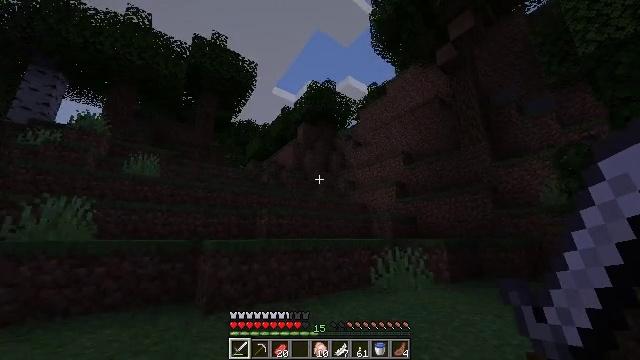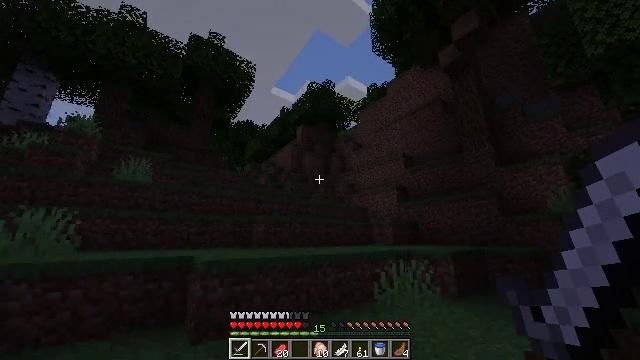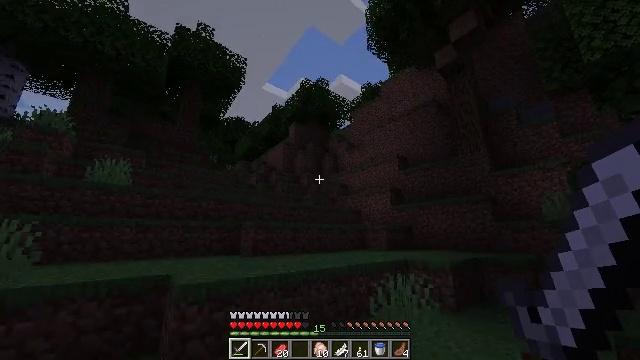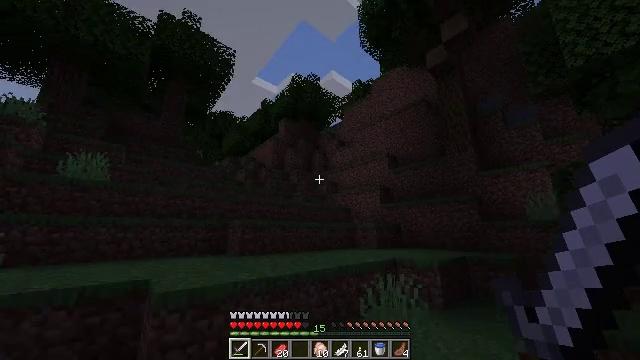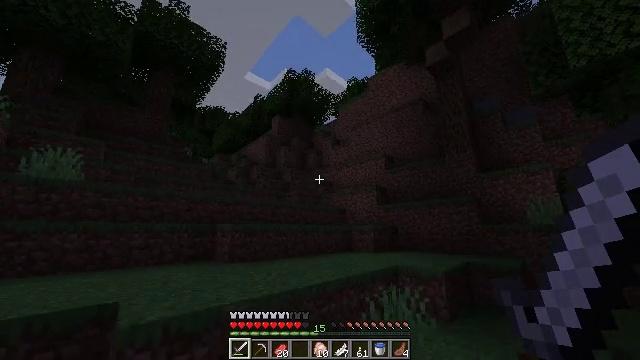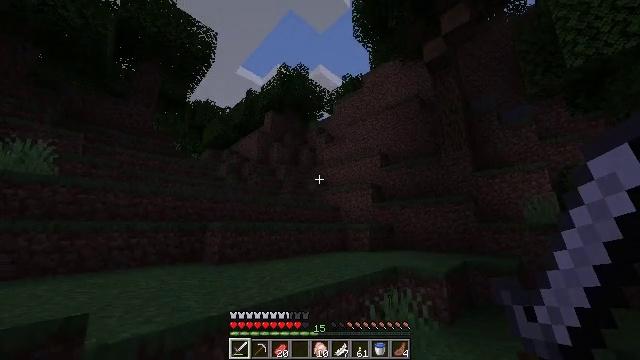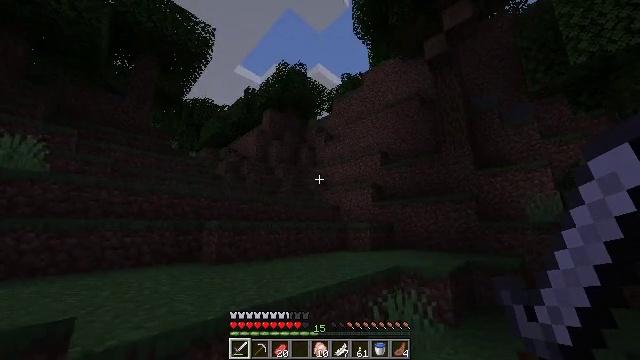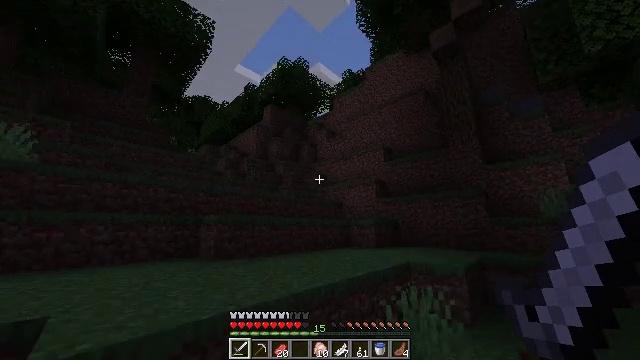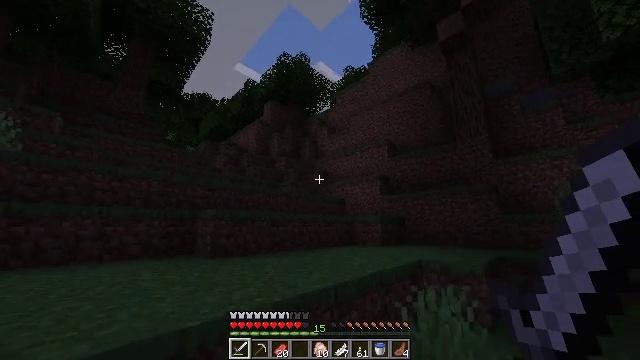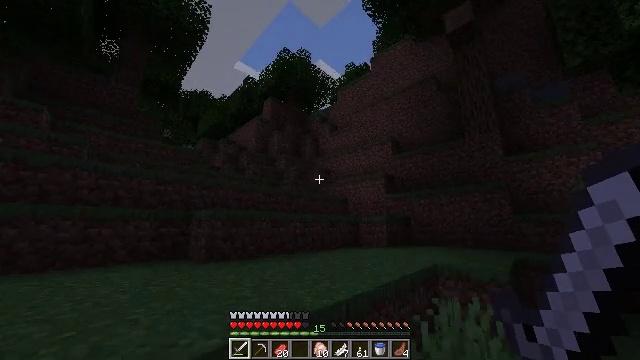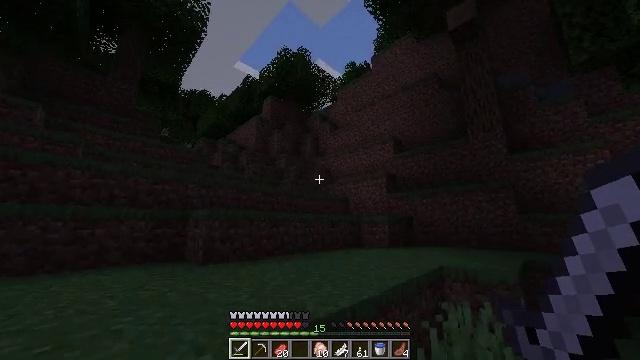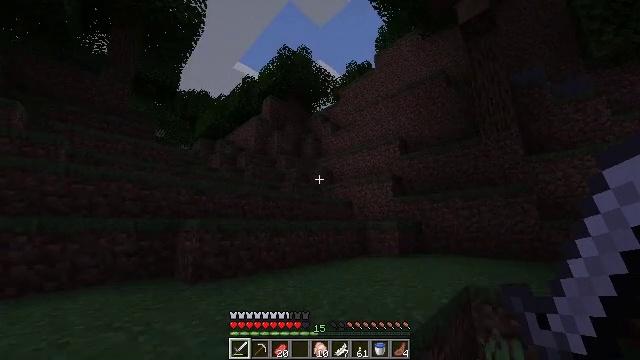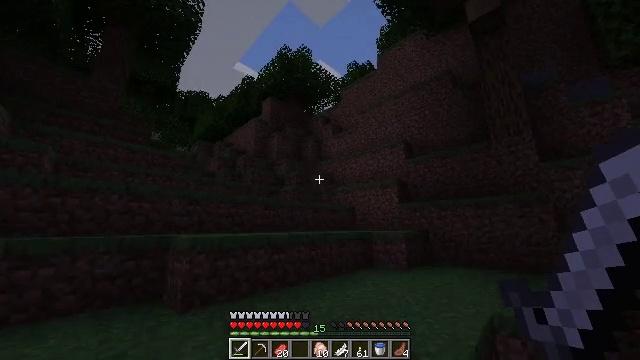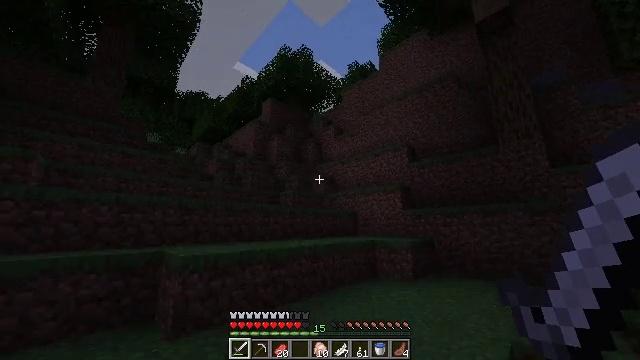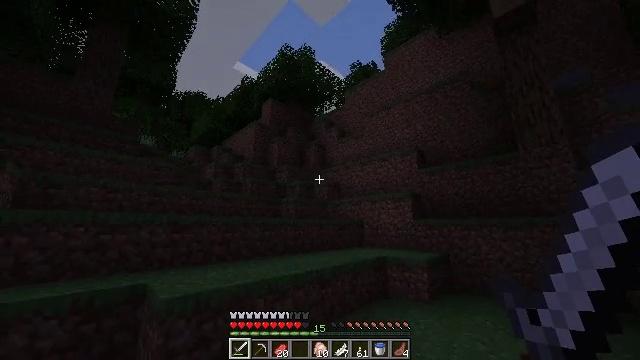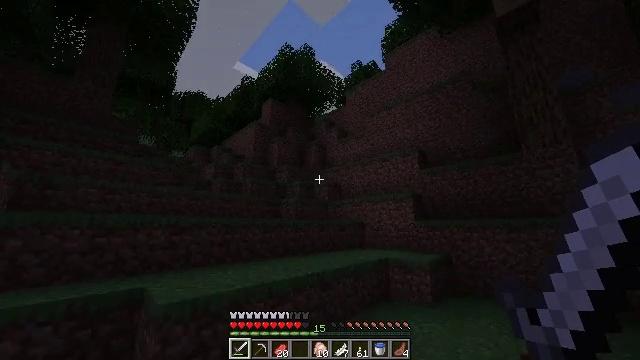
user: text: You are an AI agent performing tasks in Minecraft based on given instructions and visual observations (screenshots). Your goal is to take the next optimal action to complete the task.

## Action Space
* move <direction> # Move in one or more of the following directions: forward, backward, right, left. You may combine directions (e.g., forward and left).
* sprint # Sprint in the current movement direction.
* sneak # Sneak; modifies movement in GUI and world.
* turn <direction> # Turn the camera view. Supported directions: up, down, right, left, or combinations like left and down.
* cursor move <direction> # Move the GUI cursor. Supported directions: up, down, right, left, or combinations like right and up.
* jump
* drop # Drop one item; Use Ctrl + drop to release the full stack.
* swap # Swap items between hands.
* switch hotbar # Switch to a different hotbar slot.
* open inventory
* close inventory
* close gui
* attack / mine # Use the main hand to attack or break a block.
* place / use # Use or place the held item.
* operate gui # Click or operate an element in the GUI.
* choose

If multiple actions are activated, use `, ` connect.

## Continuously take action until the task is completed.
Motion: motion action
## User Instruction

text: Break the grass block.
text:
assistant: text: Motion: move forward and move left, sprint, jump
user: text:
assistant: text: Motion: move forward and move left, sprint, turn right, jump
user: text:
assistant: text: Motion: move forward and move left, sprint, turn right, jump
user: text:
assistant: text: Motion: move forward and move left, sprint, turn right, jump
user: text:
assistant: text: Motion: move forward, sprint, turn right
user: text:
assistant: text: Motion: move forward, sprint
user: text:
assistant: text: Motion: move forward, sprint
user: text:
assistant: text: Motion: move forward, sprint
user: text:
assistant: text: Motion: move forward, sprint
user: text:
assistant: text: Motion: move forward, sprint
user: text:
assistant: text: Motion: move forward and move left, sprint, jump
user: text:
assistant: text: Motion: move forward and move left, sprint, jump
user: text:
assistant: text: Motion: move forward and move left, sprint, jump
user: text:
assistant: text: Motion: move forward and move left, sprint, jump
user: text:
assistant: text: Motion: move forward and move left, sprint
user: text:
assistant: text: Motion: move forward and move left, sprint
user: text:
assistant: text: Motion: move forward and move left, sprint
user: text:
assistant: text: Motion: move forward and move left, sprint
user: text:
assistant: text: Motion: move forward and move left, sprint, jump
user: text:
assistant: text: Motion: move forward and move left, sprint, turn right, jump
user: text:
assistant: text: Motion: move forward and move left, sprint, turn right, jump
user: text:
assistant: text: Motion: move forward and move left, sprint, turn right, jump
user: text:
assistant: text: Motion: move forward and move left, sprint, turn right, jump
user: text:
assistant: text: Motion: move forward and move left, sprint, turn right
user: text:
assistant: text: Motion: move forward, sprint
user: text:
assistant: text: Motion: move forward, sprint, turn right
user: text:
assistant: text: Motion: move forward, sprint, turn right
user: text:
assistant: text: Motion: move forward, sprint
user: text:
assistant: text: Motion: move forward, sprint, jump
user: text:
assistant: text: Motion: move forward, sprint, jump